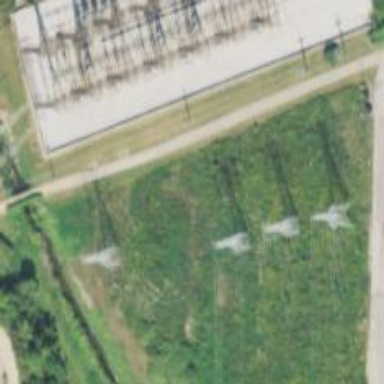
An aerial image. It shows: Lattice structure tower used for power transmission.